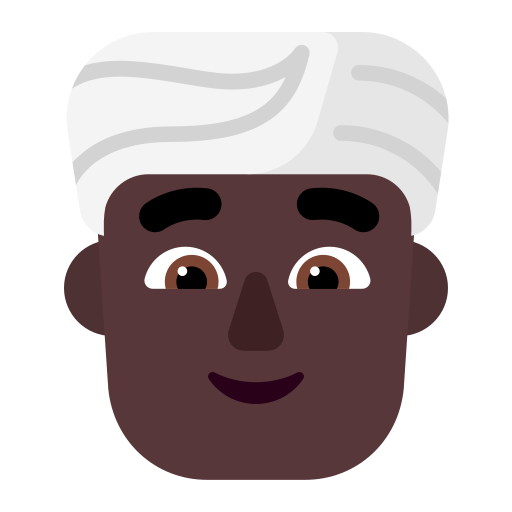
man wearing turban flat dark